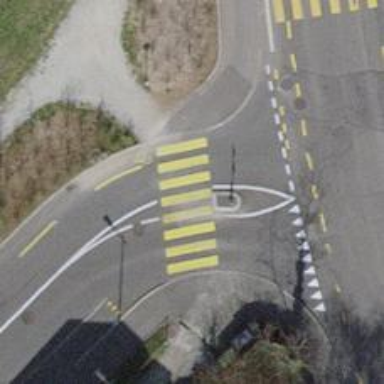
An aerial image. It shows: Uncontrolled crossing with central island on the road.